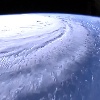
Label: cloud